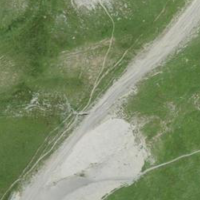
EUNIS habitat code: 26
Species observed at this site:
Tussilago farfara